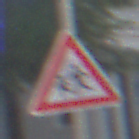
Verkehrszeichen: KinderRechts
Umgebung: Outdoor, Urban
Tageszeit: MorningAfternoon
Wetter: PartlyCloudy
Licht: Natural
Jahreszeit: NotSpecified
Kontrast: HighContrast